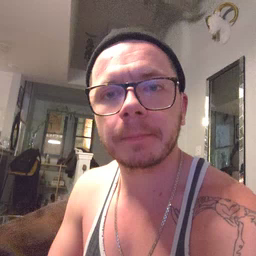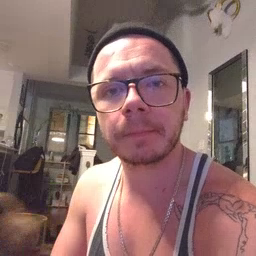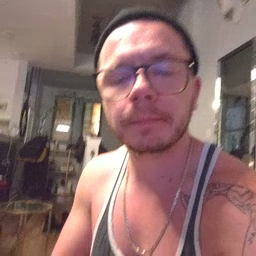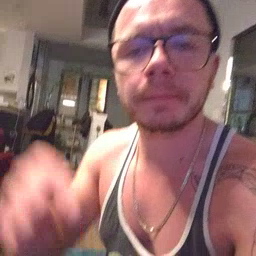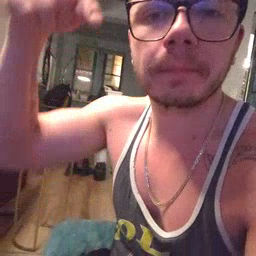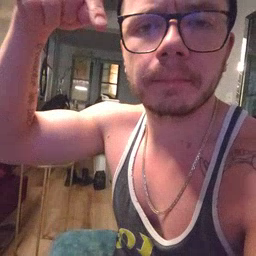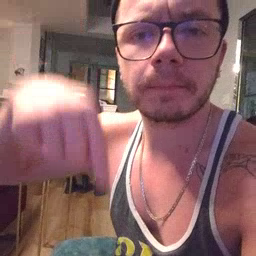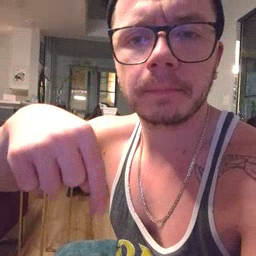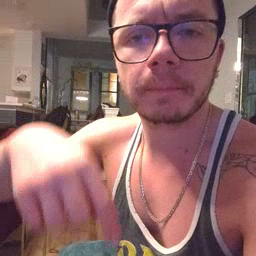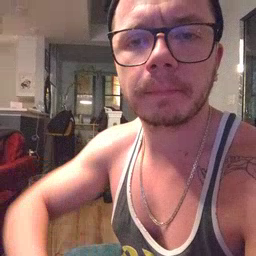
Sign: down